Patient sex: M
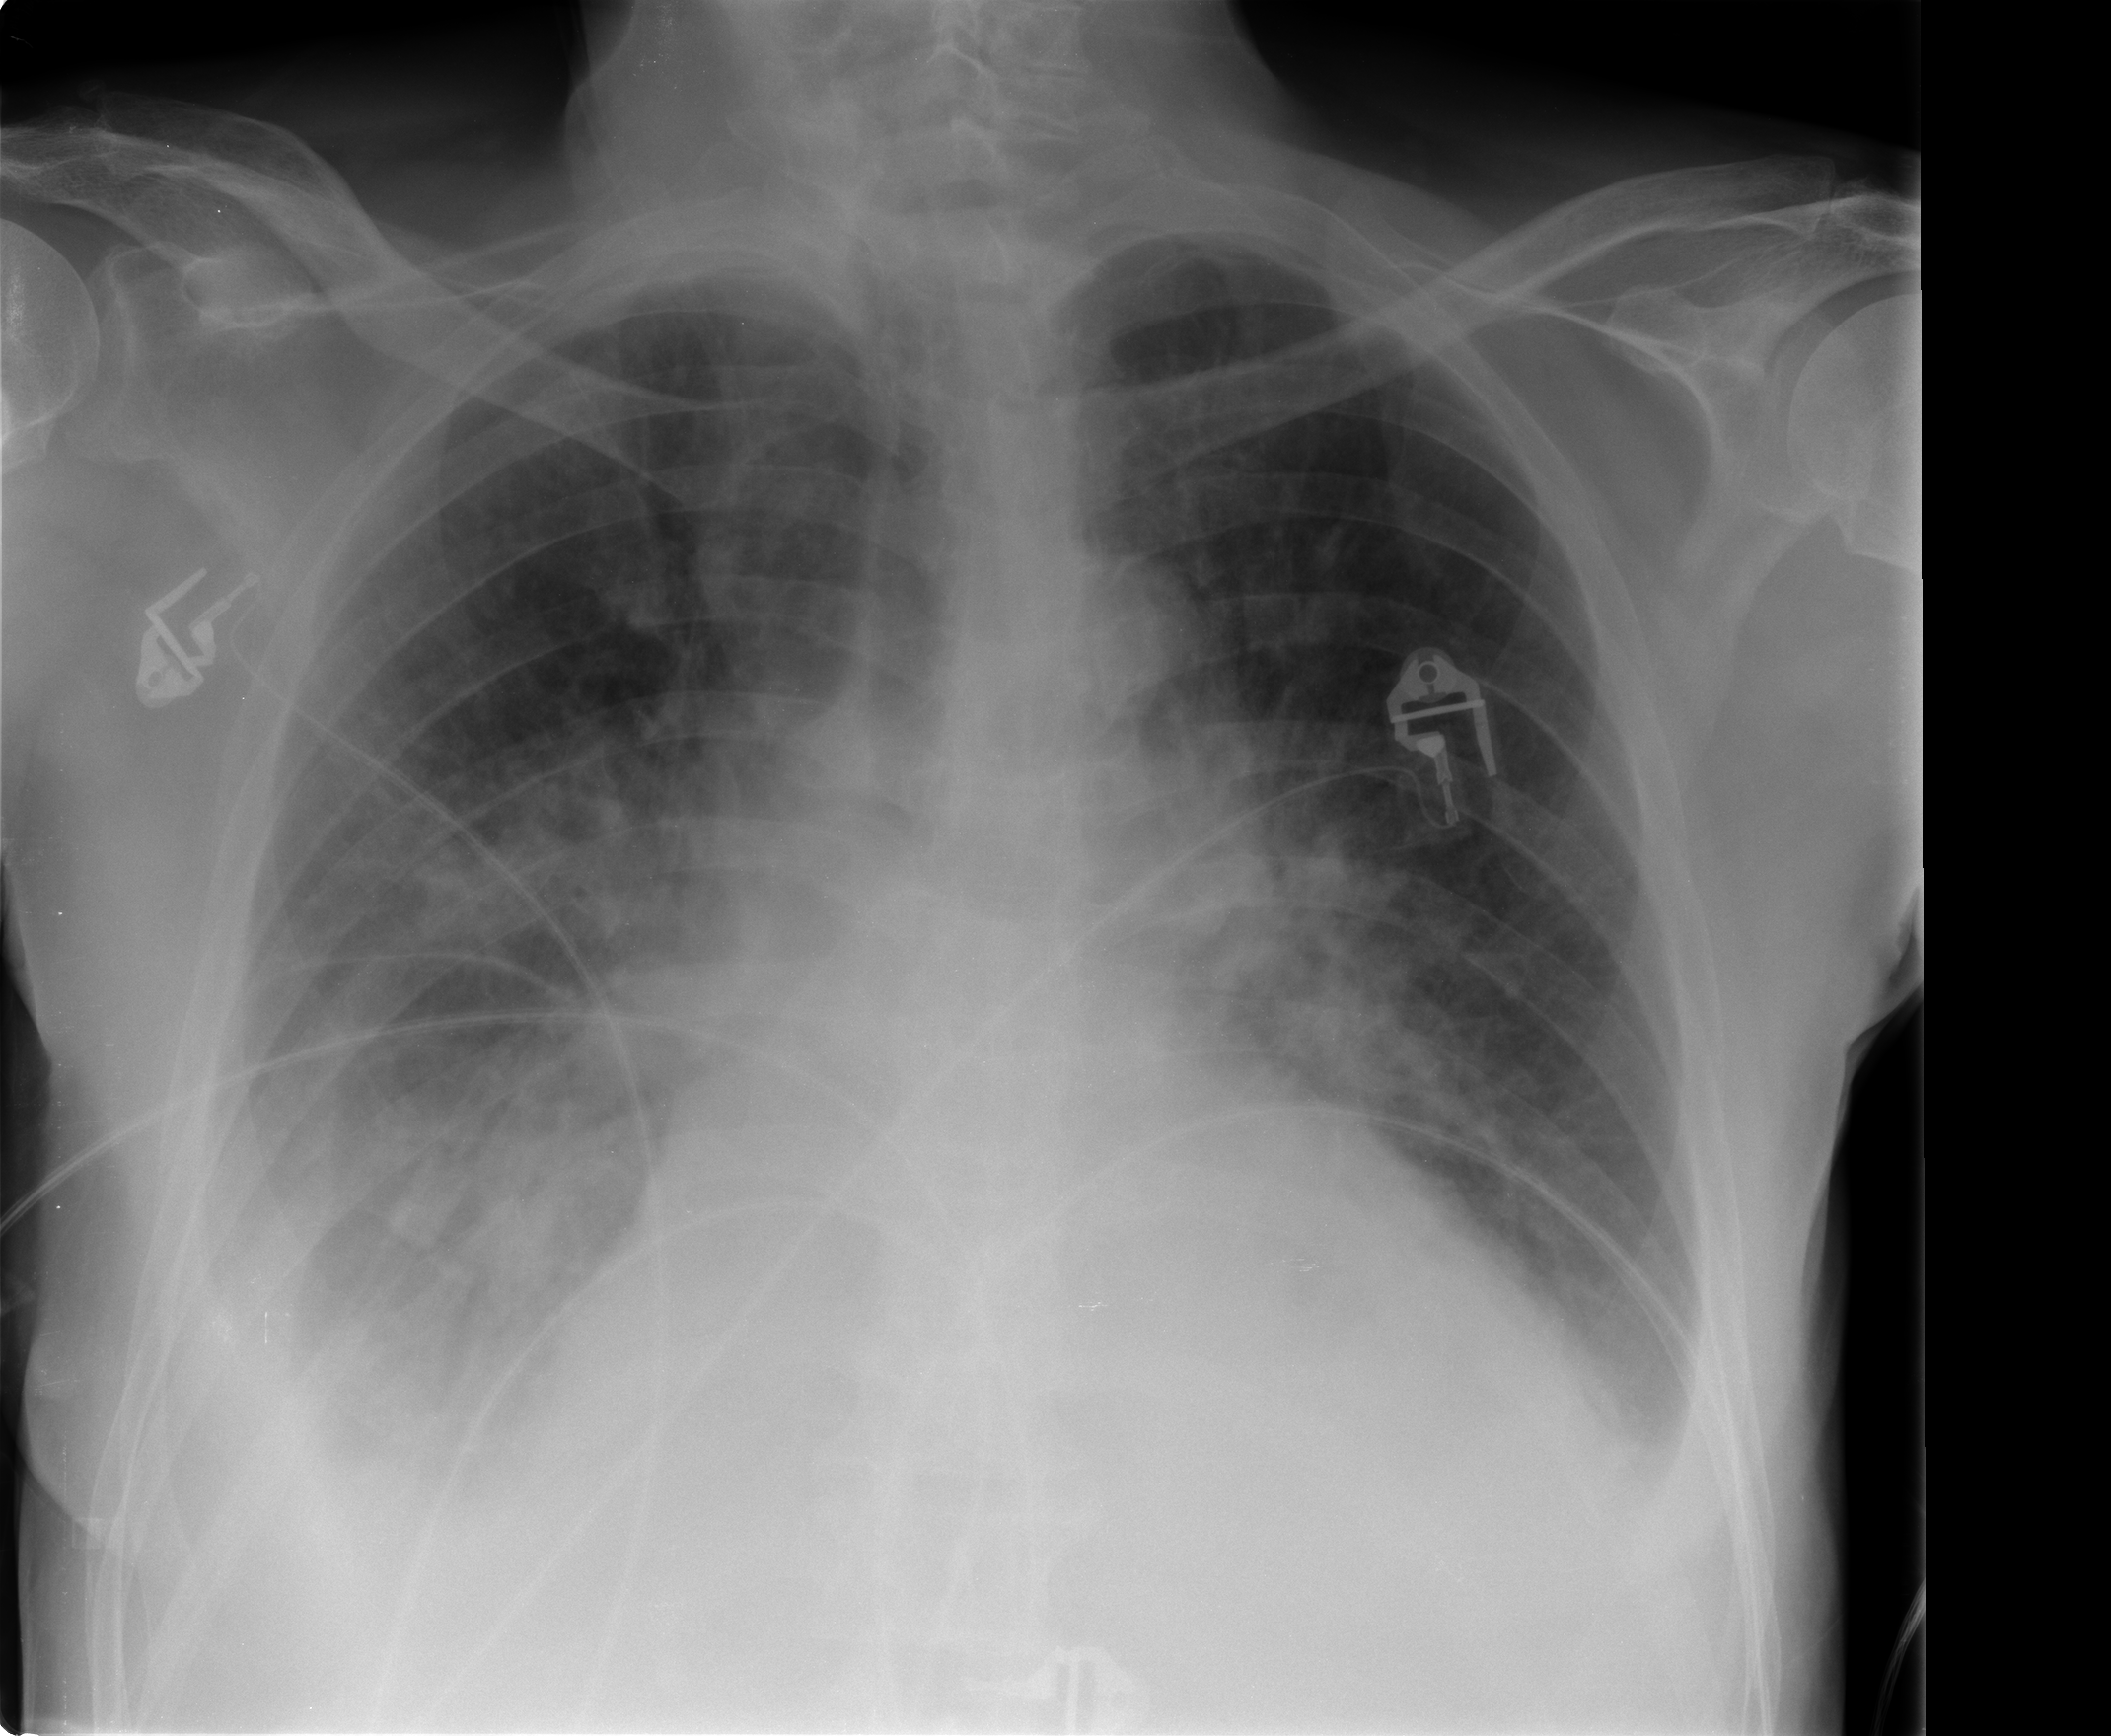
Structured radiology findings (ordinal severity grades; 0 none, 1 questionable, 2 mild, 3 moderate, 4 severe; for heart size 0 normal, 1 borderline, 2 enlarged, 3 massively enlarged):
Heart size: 2
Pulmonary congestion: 2
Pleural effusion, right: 3
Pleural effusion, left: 2
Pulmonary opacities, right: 0
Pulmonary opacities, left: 0
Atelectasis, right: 2
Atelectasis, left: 2